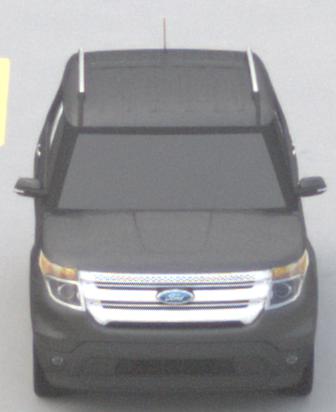
Make: Ford
Model: Explorer
Detailed model: Gen. 5
Model produced from: 2010
Model produced until: 2019
Doors: 5
Color: gray
Road condition: dry road
Daytime: midday
Contrast: low contrast